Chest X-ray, AP view. Patient: 42 years old, sex F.
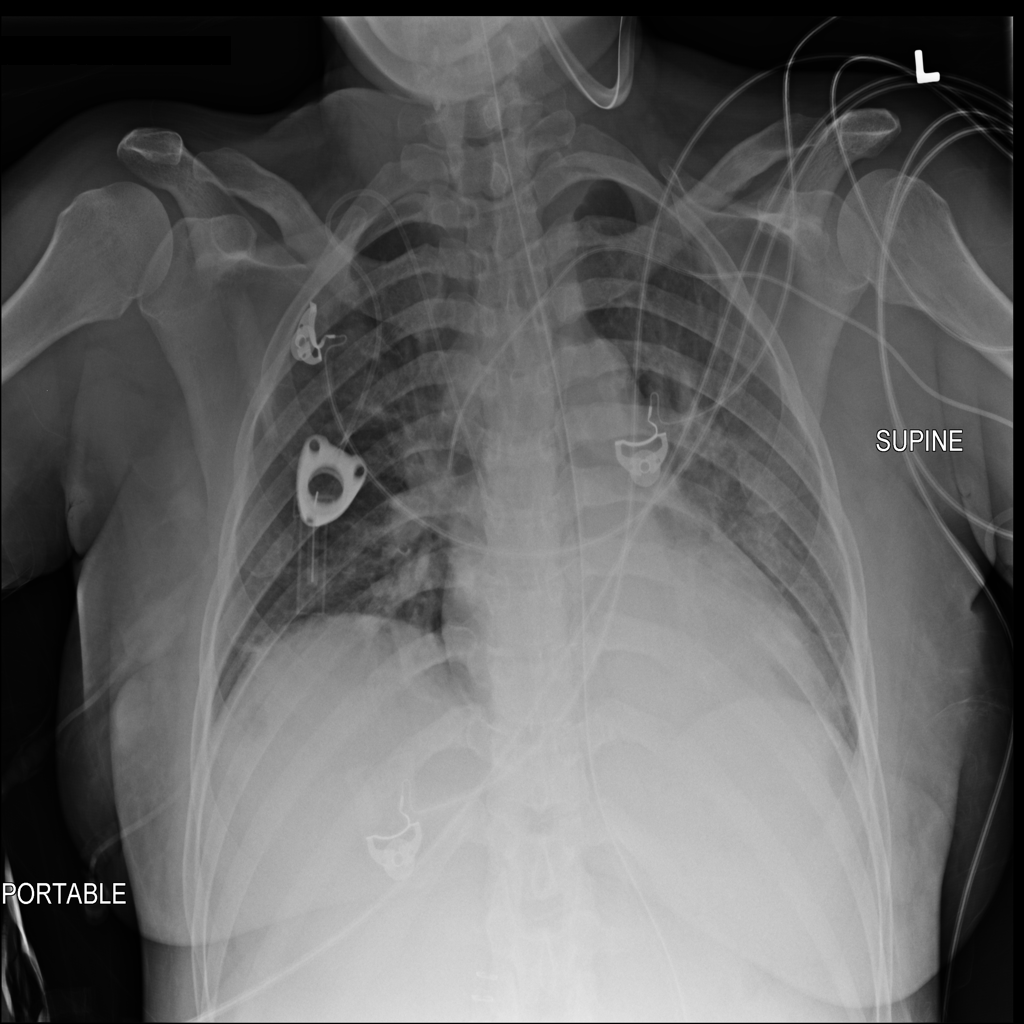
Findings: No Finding